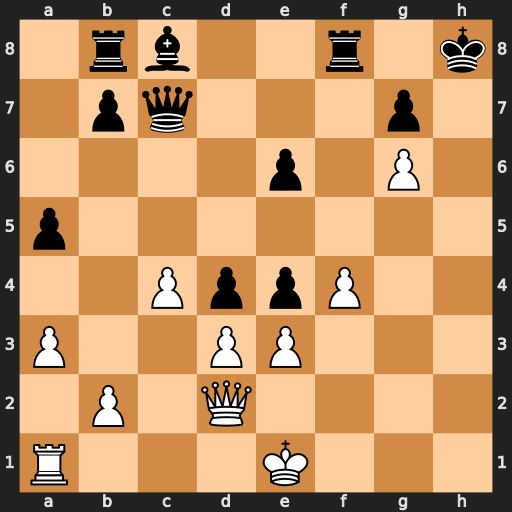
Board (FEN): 1rb2r1k/1pq3p1/4p1P1/p7/2PppP2/P2PP3/1P1Q4/R3K3
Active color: w
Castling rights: Q
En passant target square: -
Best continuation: Qh2+ Kg8 Qh7#